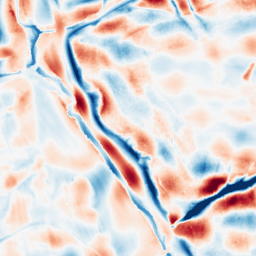
Category: wavelet
Decomposition family: wavelet_dwt
Decomposition parameters: wavelet: db8
level: 5
Upsampling method: bilinear
Upsampling parameters: scale: 4
Upsampling scale: 4